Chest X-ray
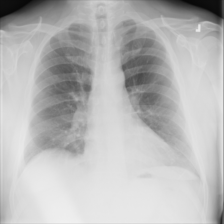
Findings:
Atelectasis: negative
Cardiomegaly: negative
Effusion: negative
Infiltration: negative
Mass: negative
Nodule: negative
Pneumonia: negative
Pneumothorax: negative
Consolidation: negative
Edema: negative
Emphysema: negative
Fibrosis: negative
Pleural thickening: negative
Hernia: negative